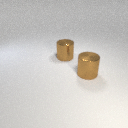
large brown metal cylinder to the left of large brown metal cylinder